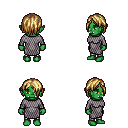
a pixel art fantasy rpg character, female body template, orc, green skin, chain mail, metal pants, blonde bangs hairstyle, four views (front, back, left, right), 2x2 character sprite sheet, small pixel art, hard edges, no anti-aliasing